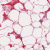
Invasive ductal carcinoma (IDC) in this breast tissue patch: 0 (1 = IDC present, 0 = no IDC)